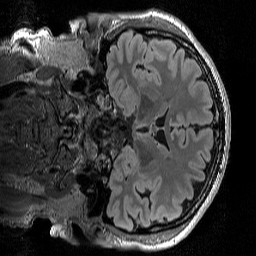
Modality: T2w
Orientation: coronal
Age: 53
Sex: male
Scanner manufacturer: siemens
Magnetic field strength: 3 T
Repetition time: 5 s
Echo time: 0.386 s